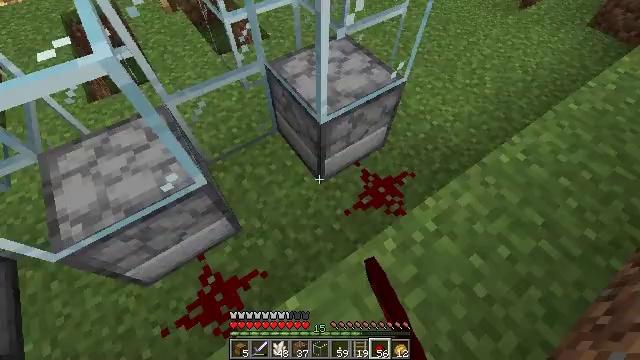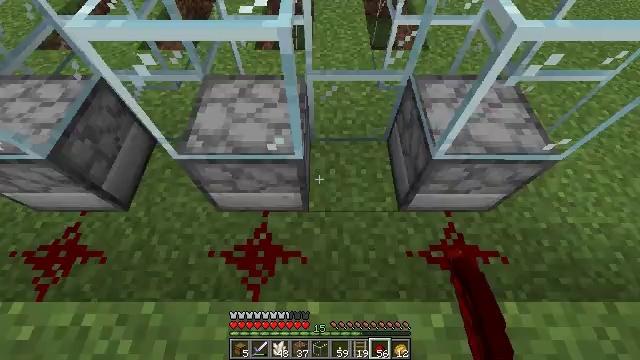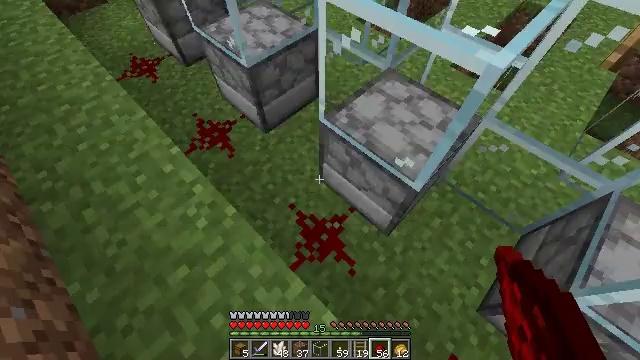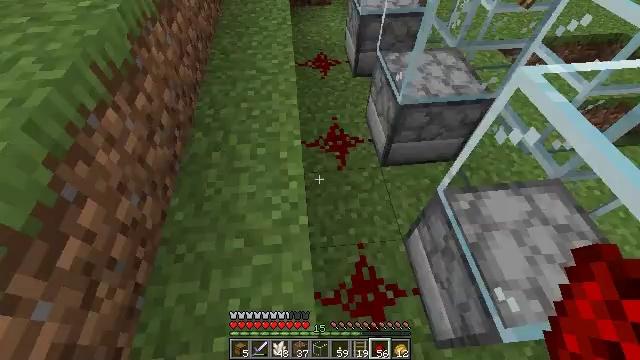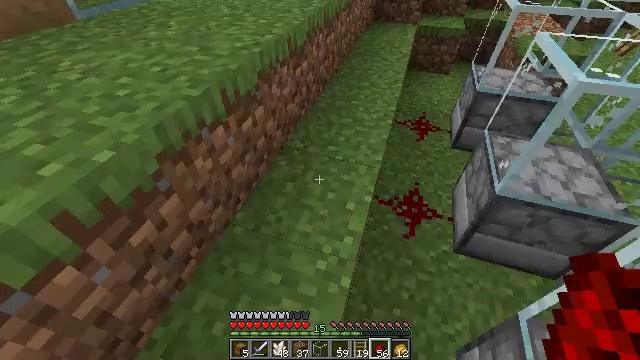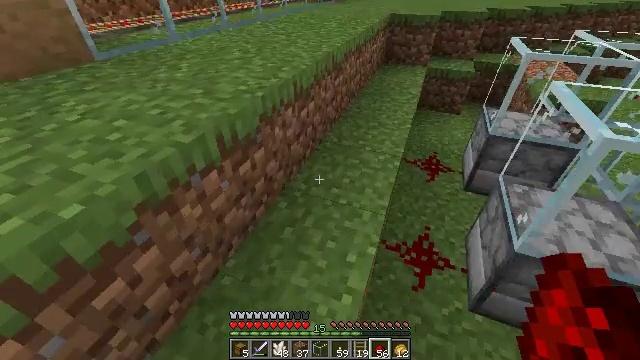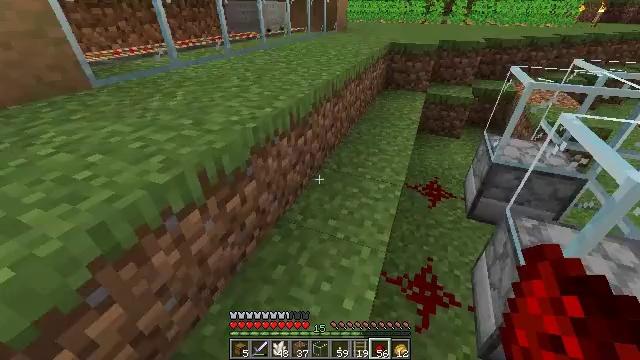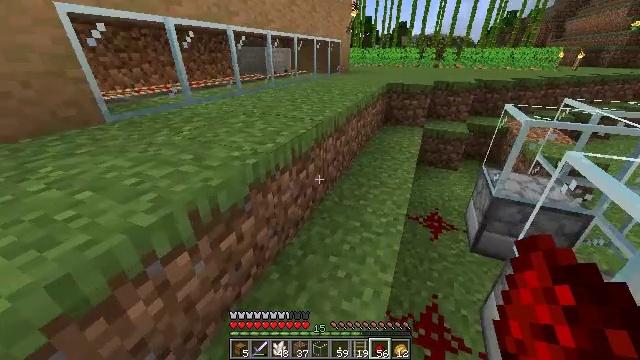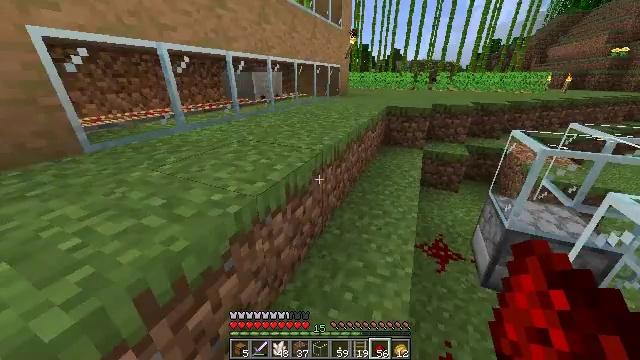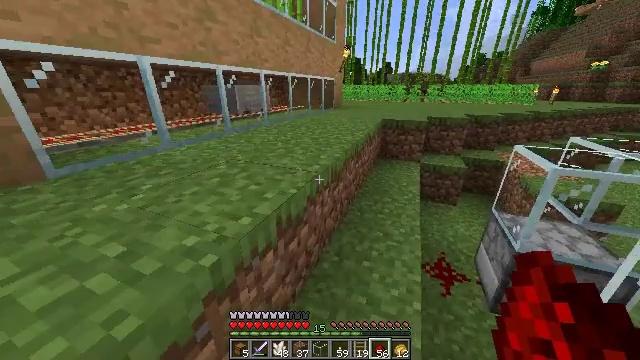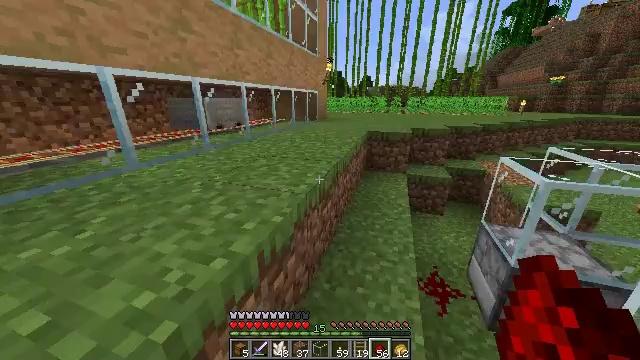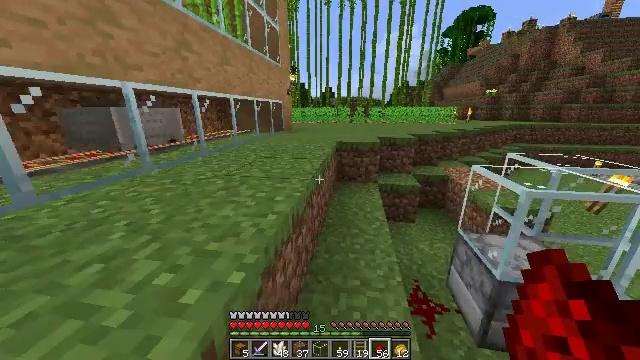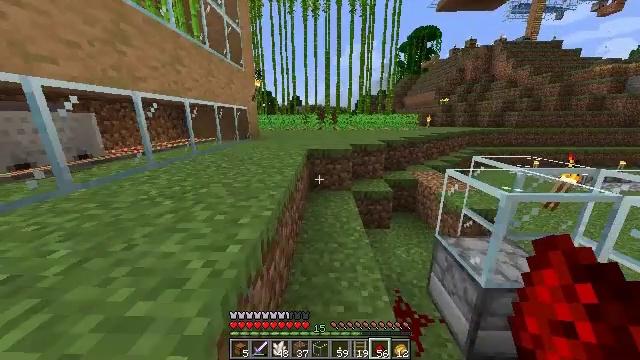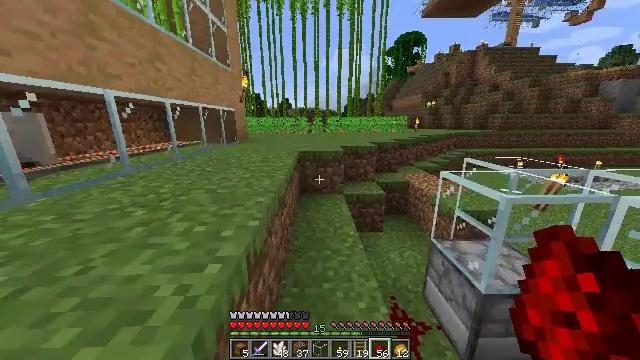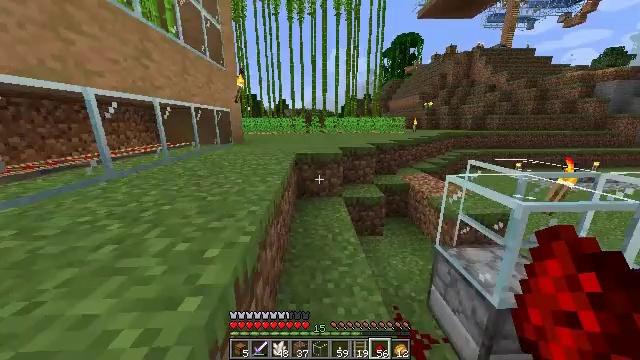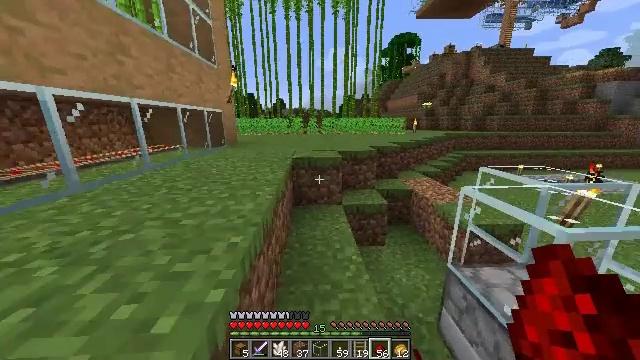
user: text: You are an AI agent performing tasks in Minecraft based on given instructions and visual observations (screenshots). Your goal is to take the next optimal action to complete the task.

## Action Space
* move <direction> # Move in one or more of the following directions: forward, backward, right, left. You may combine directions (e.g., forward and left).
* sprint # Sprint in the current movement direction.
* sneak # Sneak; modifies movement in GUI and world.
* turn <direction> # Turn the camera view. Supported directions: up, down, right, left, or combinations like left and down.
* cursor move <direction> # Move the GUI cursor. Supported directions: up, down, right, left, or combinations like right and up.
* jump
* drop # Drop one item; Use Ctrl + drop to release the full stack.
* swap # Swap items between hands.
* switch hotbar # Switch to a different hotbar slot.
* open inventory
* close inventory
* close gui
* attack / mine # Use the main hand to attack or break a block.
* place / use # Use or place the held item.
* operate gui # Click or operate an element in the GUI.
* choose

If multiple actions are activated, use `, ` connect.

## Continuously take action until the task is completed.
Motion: motion action
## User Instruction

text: Make black dye with the crafting interface.
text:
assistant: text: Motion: move forward, turn left
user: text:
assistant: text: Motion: move forward, turn left
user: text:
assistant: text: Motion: move forward, turn left and up
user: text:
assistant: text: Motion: move forward, turn left and up
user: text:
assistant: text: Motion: move forward, sprint, turn left and up
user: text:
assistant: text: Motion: move forward, sprint, turn up
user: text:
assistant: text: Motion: move forward, sprint, turn left and up
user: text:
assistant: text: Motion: move forward, turn up
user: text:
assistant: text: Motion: move forward, turn right and up
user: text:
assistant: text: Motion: move forward, sprint, turn right and up
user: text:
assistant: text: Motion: move forward, sprint, turn right and up
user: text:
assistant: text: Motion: move forward, sprint, turn right and up
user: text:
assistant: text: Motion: move forward, sprint, turn right
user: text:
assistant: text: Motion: move forward
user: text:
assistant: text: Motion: move forward
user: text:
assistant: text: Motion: move forward
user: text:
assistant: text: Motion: move forward
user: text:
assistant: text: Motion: move forward, turn right
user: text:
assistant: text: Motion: move forward, turn right
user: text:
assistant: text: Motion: move forward
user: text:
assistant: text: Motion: move forward
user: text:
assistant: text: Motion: move forward
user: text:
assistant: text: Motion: move forward, turn down
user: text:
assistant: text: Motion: move forward, turn down, jump
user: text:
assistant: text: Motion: move forward, jump
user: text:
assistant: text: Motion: move forward, jump
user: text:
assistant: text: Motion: move forward, jump
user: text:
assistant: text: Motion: move forward, jump
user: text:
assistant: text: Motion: move forward, jump
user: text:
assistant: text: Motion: move forward, turn right, jump